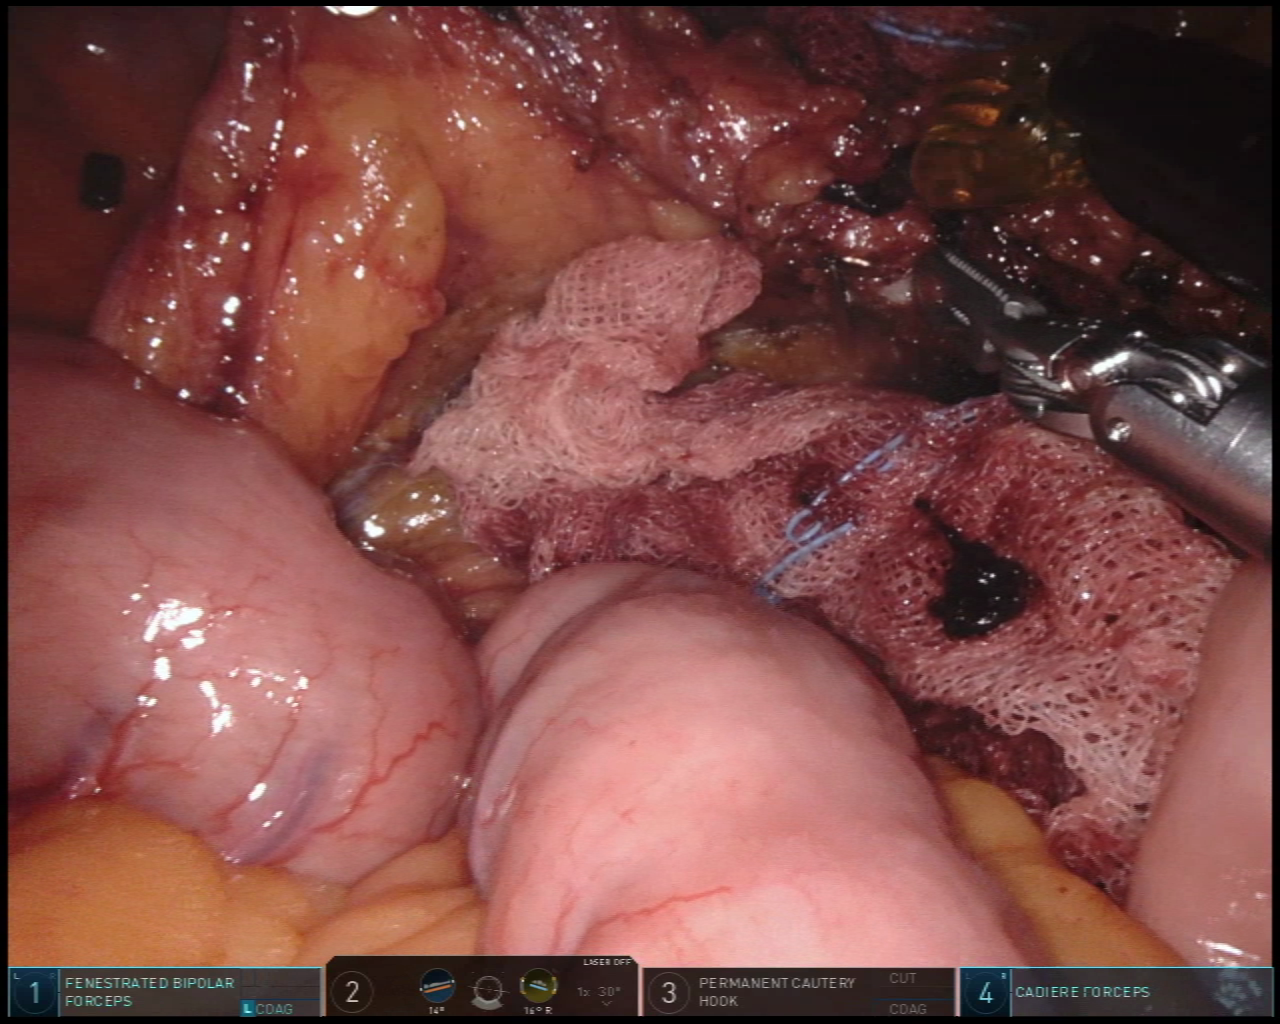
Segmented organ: intestinal_veins
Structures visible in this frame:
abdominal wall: no
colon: no
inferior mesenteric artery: no
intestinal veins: yes
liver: no
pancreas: no
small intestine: yes
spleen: no
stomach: no
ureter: no
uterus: no
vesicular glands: no